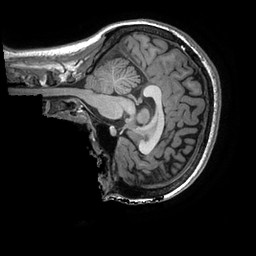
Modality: T1w
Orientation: sagittal
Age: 20
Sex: female
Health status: healthy
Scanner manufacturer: ge